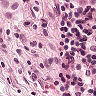
Metastatic tissue present: yes